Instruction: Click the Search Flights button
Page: home
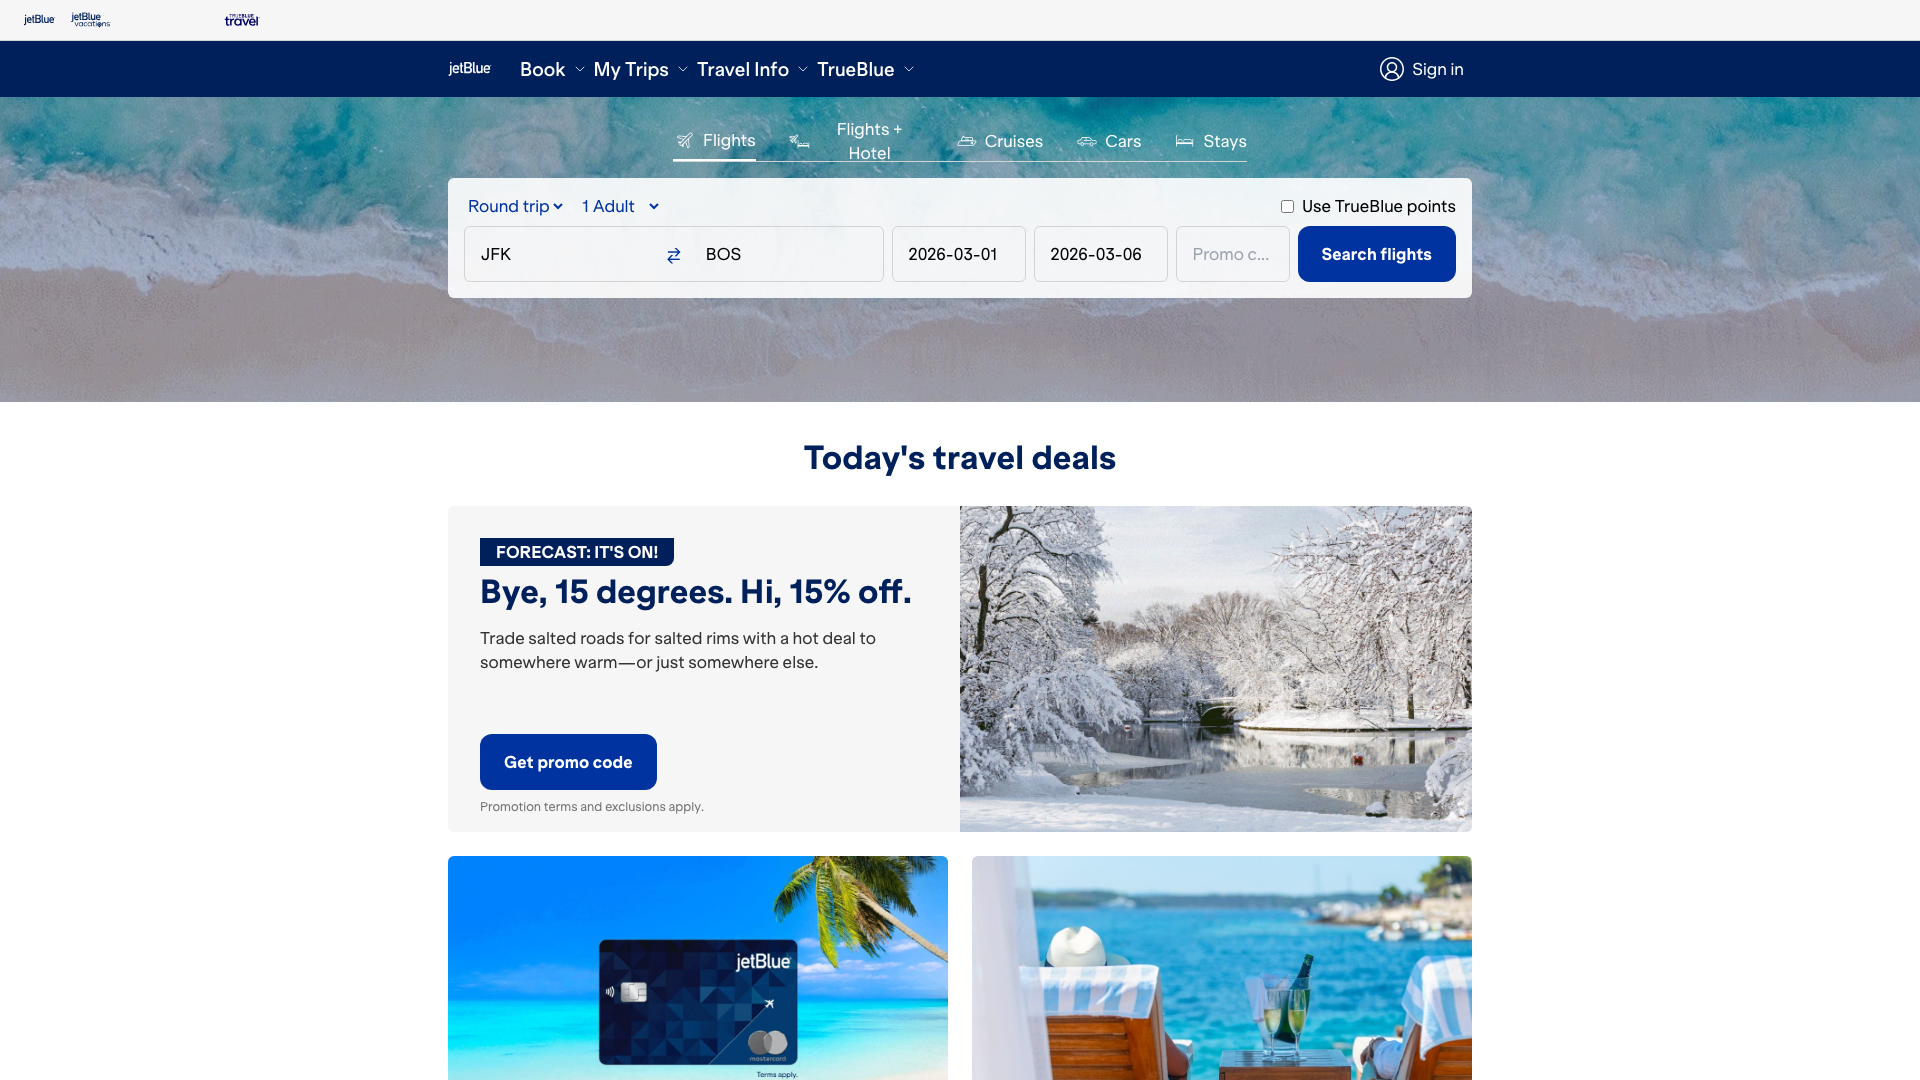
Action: click